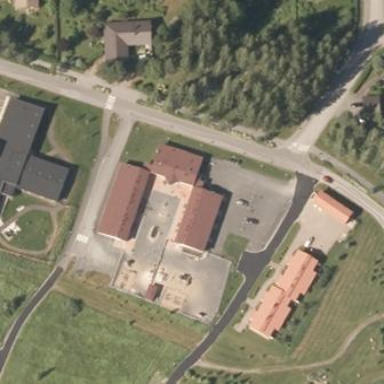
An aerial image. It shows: Building.